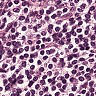
Metastatic tissue present: no